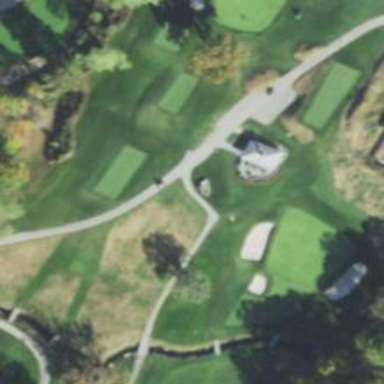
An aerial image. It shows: Footway that serves as golf path.